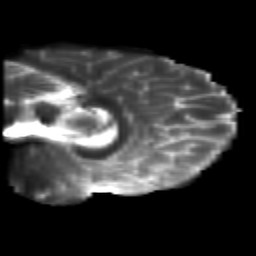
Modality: T2w
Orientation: sagittal
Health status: healthy
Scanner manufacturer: siemens
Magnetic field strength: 3 T
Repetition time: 10 s
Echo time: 0.092 s